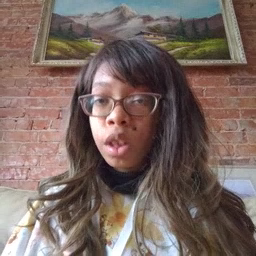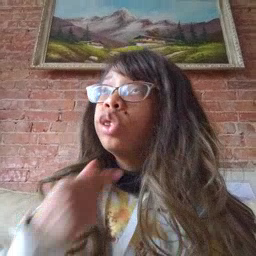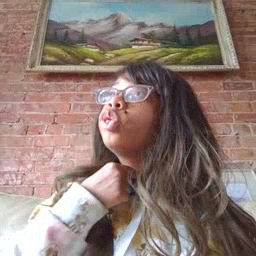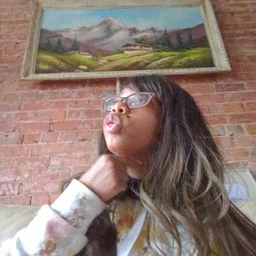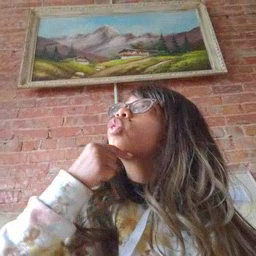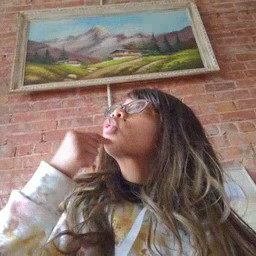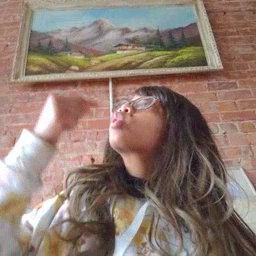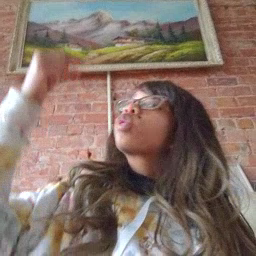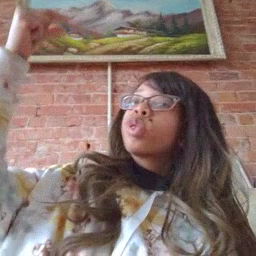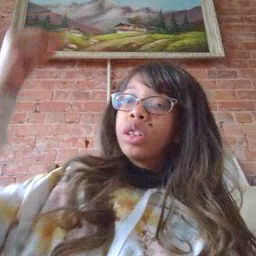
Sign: giraffe